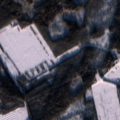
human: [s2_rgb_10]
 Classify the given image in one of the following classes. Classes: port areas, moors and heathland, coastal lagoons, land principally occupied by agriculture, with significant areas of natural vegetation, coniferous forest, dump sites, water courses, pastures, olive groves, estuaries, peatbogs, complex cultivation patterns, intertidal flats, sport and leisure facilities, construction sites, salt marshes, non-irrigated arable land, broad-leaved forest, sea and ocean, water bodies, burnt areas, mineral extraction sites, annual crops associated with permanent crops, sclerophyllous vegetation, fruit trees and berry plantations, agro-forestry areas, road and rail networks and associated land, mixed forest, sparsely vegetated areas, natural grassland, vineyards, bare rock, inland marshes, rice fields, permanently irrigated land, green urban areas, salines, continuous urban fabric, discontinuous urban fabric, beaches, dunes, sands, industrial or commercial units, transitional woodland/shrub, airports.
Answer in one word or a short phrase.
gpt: non-irrigated arable land, coniferous forest, transitional woodland/shrub